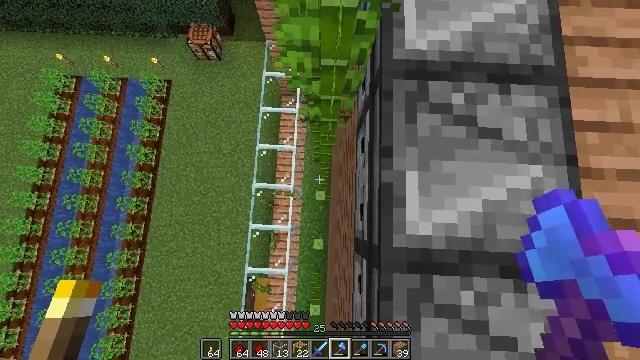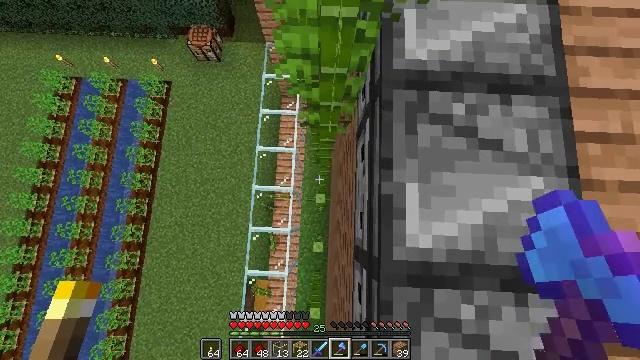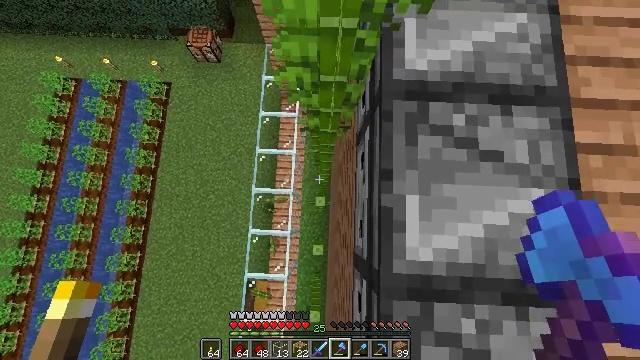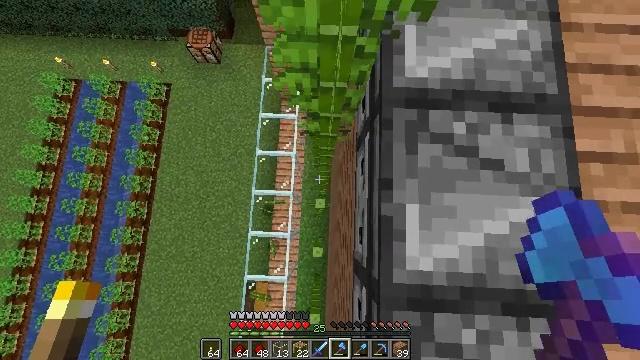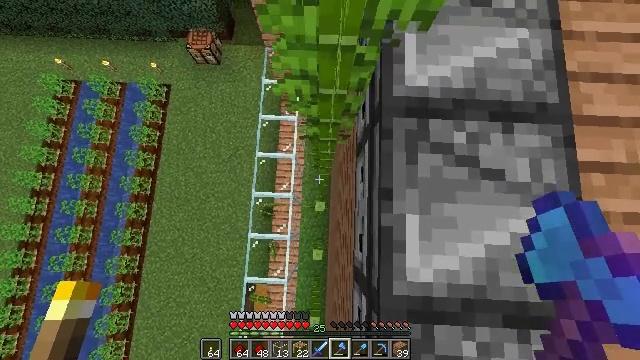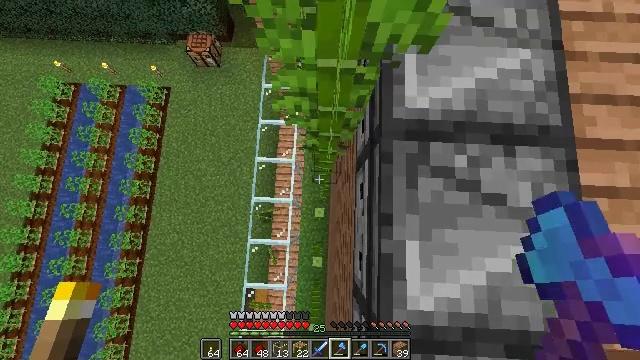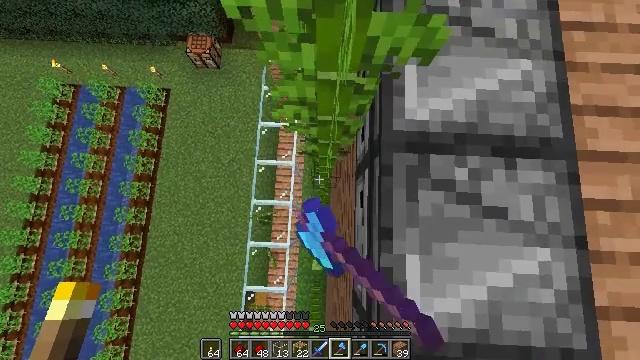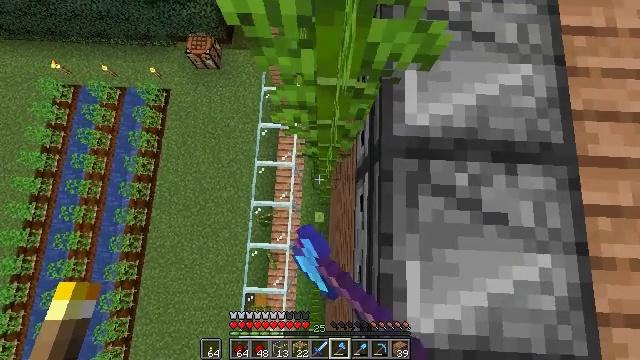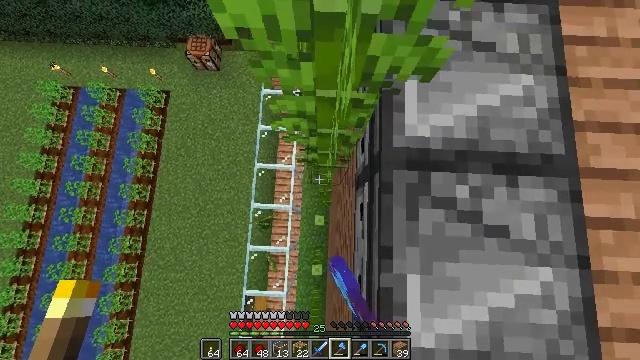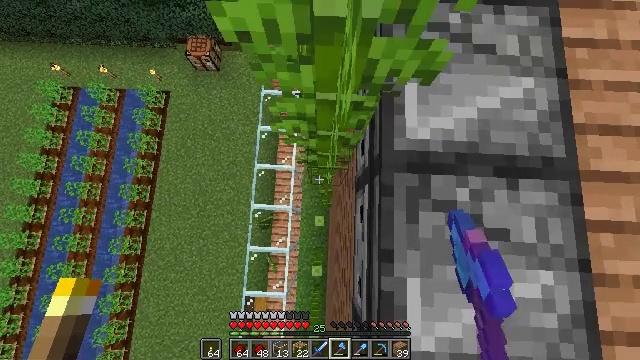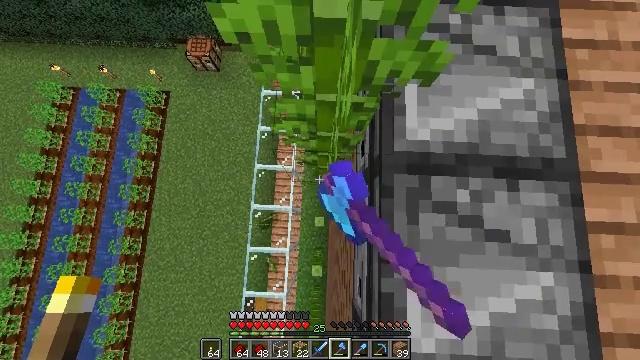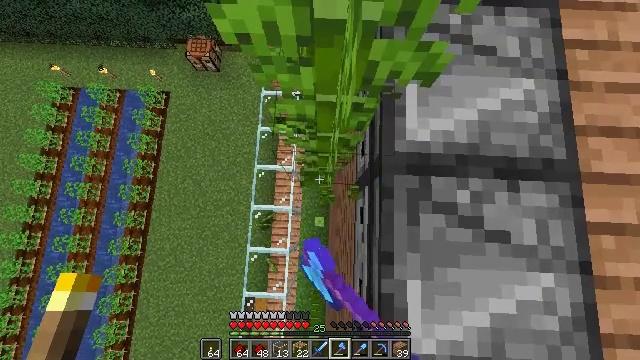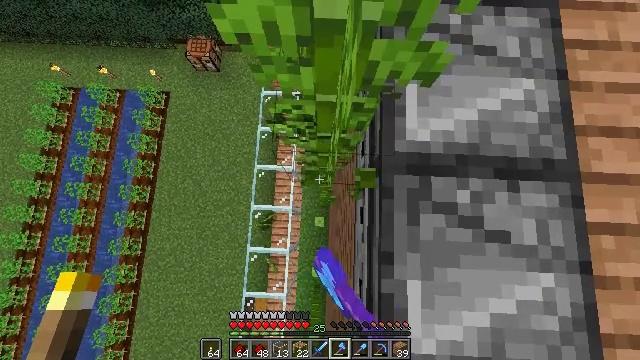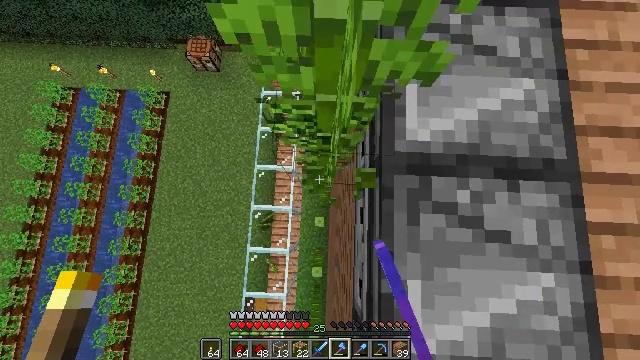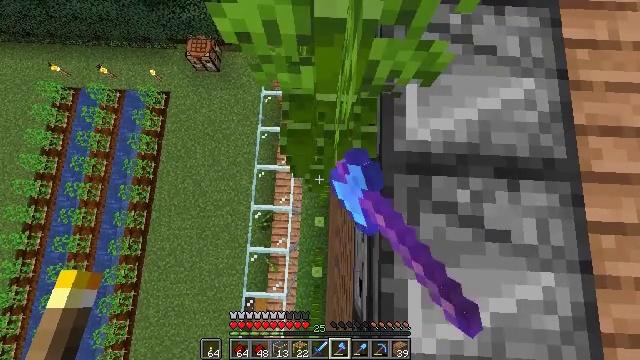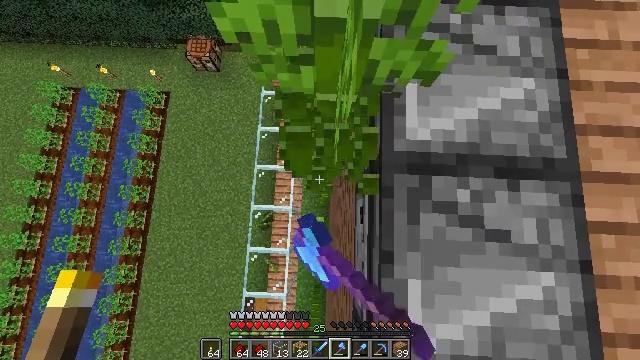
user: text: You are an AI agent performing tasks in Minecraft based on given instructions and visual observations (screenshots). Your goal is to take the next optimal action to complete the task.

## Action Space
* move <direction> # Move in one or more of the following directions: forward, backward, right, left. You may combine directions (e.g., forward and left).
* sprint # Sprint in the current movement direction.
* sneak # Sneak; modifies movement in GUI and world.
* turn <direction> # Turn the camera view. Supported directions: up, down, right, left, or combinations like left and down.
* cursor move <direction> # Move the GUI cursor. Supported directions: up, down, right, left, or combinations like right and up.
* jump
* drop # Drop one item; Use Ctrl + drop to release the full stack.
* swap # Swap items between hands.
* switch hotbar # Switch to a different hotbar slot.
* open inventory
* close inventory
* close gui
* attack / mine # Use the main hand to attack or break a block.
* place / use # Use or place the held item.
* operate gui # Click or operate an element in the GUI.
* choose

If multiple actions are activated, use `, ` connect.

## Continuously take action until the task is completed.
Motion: motion action
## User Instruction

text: Collect bamboo for crafting.
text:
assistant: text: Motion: move forward, sneak, attack / mine
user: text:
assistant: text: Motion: move forward, sneak, attack / mine
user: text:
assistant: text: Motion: move forward, sneak, attack / mine
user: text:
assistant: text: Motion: move forward, sneak, attack / mine
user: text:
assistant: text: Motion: move forward, sneak, attack / mine
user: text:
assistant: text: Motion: move forward, sneak, attack / mine
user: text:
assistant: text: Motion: move forward, sneak, attack / mine
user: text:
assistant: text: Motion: sneak, attack / mine
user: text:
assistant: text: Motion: sneak, attack / mine
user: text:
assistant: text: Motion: sneak, attack / mine
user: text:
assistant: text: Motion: sneak, attack / mine
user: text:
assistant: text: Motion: sneak, attack / mine
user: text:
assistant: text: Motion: sneak, attack / mine
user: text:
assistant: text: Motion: sneak, attack / mine
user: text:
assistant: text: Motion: sneak, attack / mine
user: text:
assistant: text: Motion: sneak, attack / mine
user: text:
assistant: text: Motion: sneak, attack / mine
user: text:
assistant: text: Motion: sneak, attack / mine
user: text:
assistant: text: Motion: sneak, attack / mine
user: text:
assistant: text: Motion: sneak, attack / mine
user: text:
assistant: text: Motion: sneak, attack / mine
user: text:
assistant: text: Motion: sneak, attack / mine
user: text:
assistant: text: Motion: sneak, attack / mine
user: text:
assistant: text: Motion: sneak, attack / mine
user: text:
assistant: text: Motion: sneak, attack / mine
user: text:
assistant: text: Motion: sneak, attack / mine
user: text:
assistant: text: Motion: sneak, attack / mine
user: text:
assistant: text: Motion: sneak, attack / mine
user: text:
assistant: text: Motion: sneak, attack / mine
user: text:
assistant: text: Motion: sneak, attack / mine